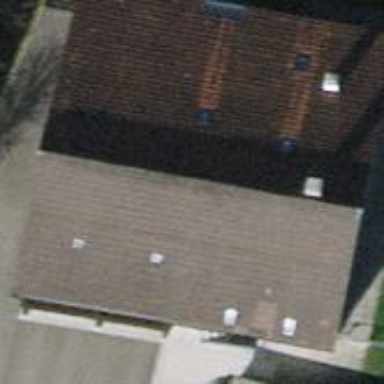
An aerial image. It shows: Detached building.